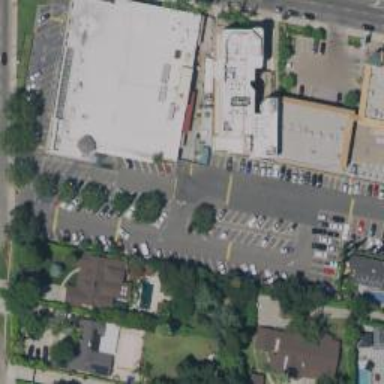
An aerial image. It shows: Retail building.